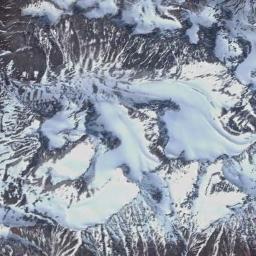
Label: snowberg